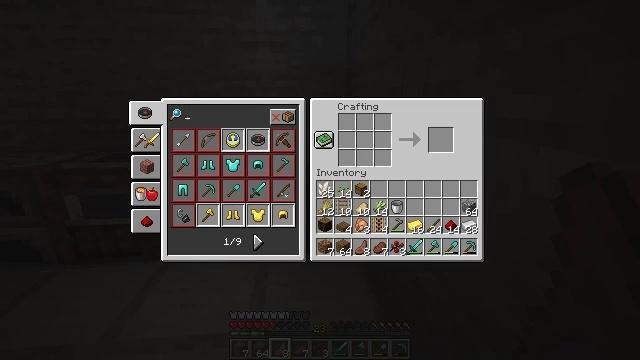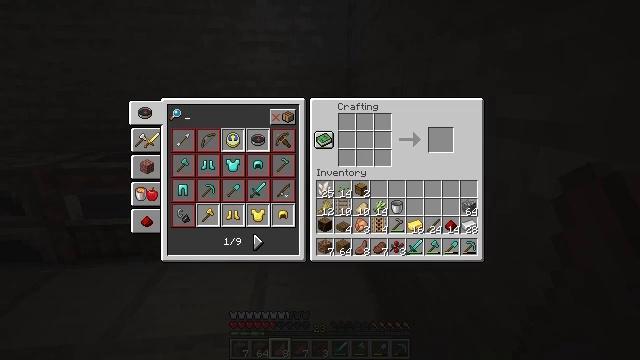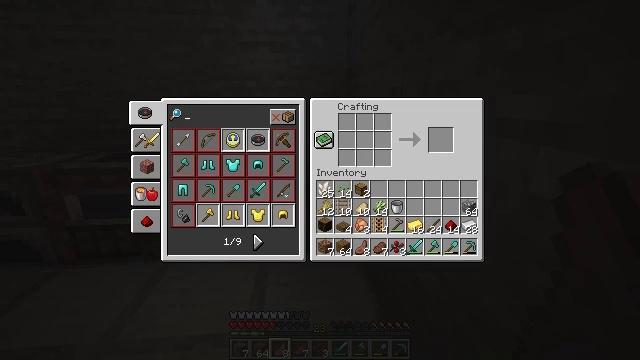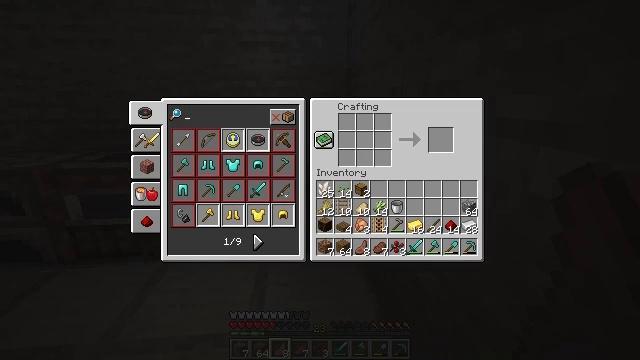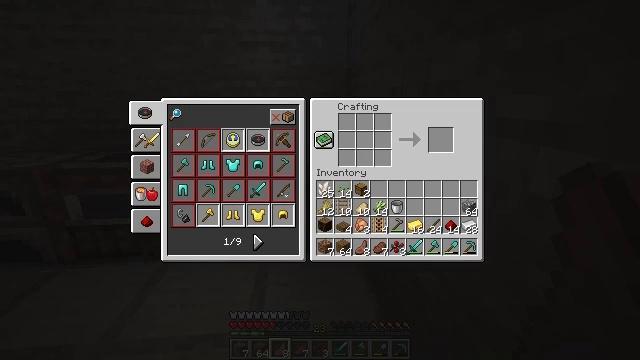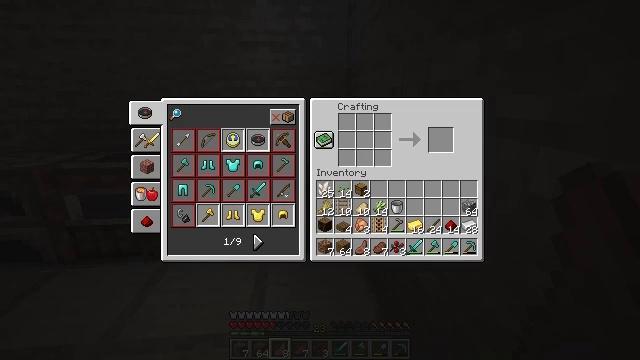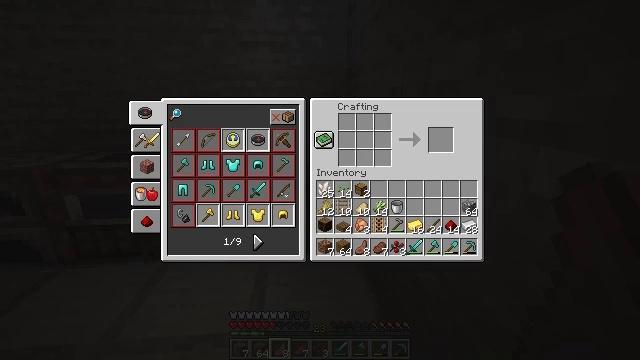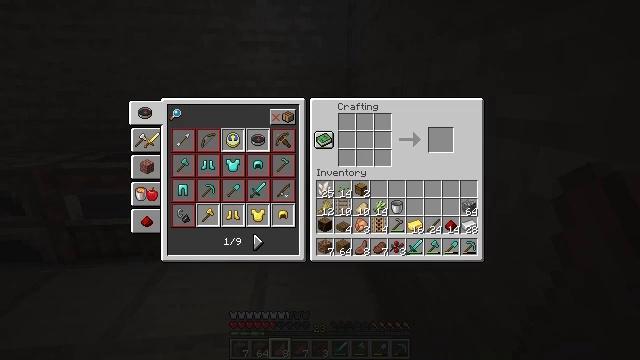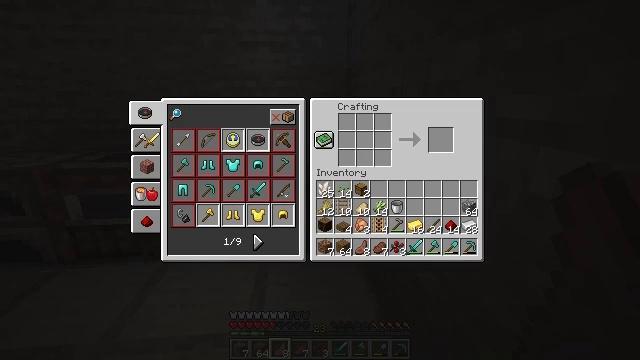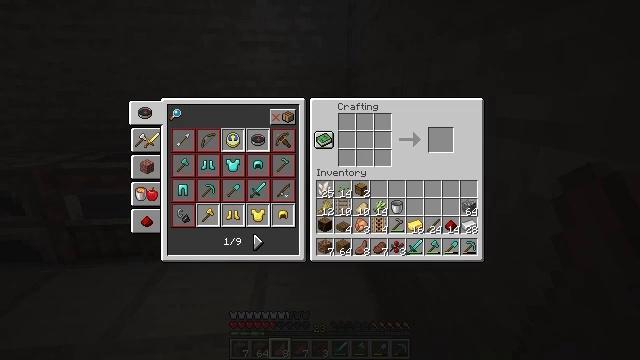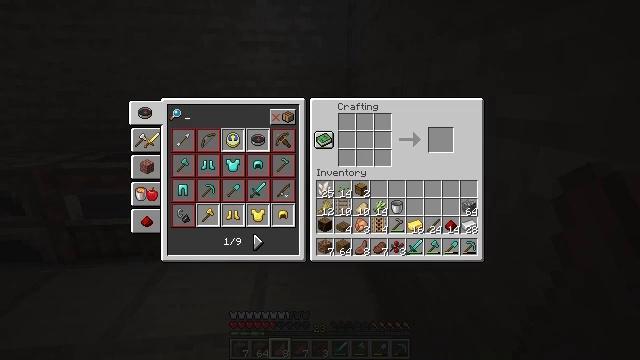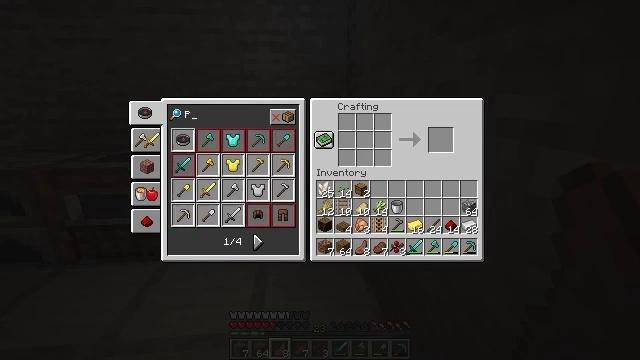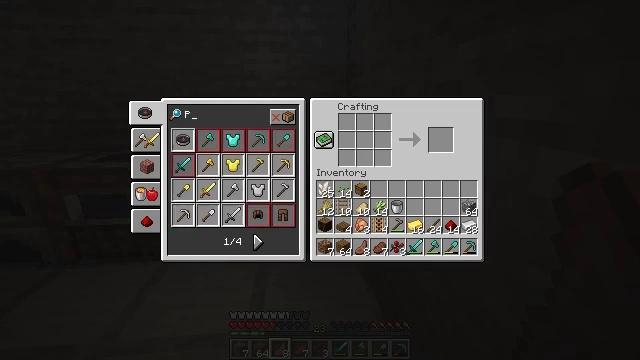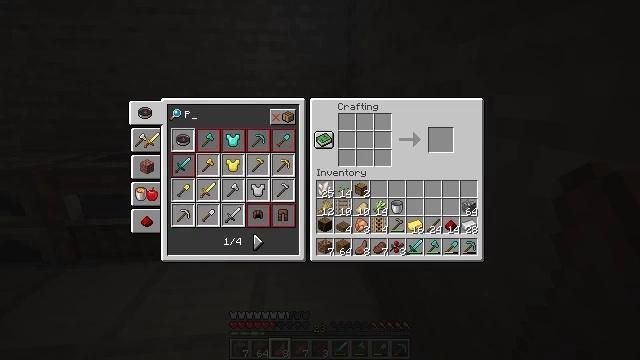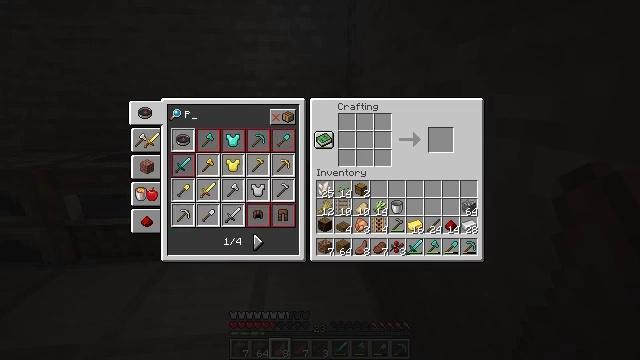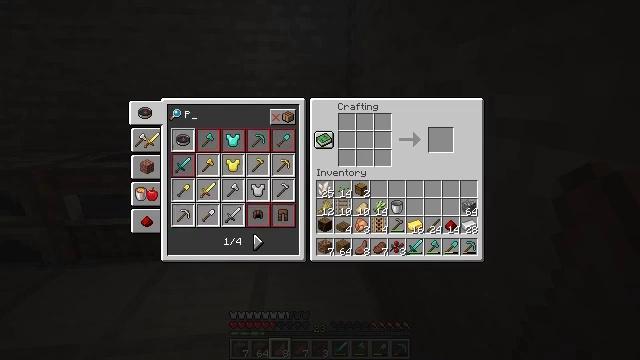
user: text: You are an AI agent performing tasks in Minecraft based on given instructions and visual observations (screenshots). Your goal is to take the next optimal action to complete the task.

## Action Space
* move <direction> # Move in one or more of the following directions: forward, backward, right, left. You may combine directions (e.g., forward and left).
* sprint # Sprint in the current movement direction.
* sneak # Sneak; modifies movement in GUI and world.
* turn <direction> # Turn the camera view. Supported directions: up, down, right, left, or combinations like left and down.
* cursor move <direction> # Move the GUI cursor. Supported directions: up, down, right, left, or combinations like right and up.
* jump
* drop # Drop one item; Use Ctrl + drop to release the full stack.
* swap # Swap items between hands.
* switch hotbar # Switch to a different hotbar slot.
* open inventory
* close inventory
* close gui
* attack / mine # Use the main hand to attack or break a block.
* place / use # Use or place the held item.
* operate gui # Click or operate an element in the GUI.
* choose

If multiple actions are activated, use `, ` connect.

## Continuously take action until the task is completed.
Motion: motion action
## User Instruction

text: Prepare the materials to craft a piston.
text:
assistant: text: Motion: no_op
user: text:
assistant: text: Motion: no_op
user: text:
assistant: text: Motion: no_op
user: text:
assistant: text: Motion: no_op
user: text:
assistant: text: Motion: no_op
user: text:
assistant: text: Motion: no_op
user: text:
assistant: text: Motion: no_op
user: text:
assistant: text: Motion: no_op
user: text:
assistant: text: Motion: no_op
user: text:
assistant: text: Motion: no_op
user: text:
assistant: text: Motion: no_op
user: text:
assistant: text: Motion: no_op
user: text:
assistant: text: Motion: no_op
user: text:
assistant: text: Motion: no_op
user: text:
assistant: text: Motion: no_op
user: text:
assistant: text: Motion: no_op
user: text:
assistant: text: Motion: no_op
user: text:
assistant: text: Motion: no_op
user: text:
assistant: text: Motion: no_op
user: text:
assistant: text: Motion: move back
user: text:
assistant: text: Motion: move back
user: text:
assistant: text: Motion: no_op
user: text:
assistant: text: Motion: no_op
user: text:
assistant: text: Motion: no_op
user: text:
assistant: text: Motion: no_op
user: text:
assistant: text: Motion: no_op
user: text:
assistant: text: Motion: no_op
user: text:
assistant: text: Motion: no_op
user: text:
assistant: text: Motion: no_op
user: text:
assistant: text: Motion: no_op